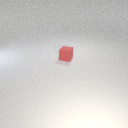
small red rubber cube